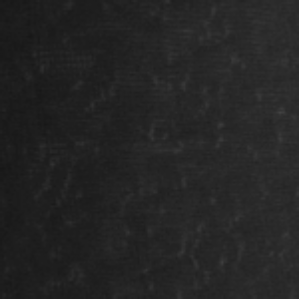
Label: frost